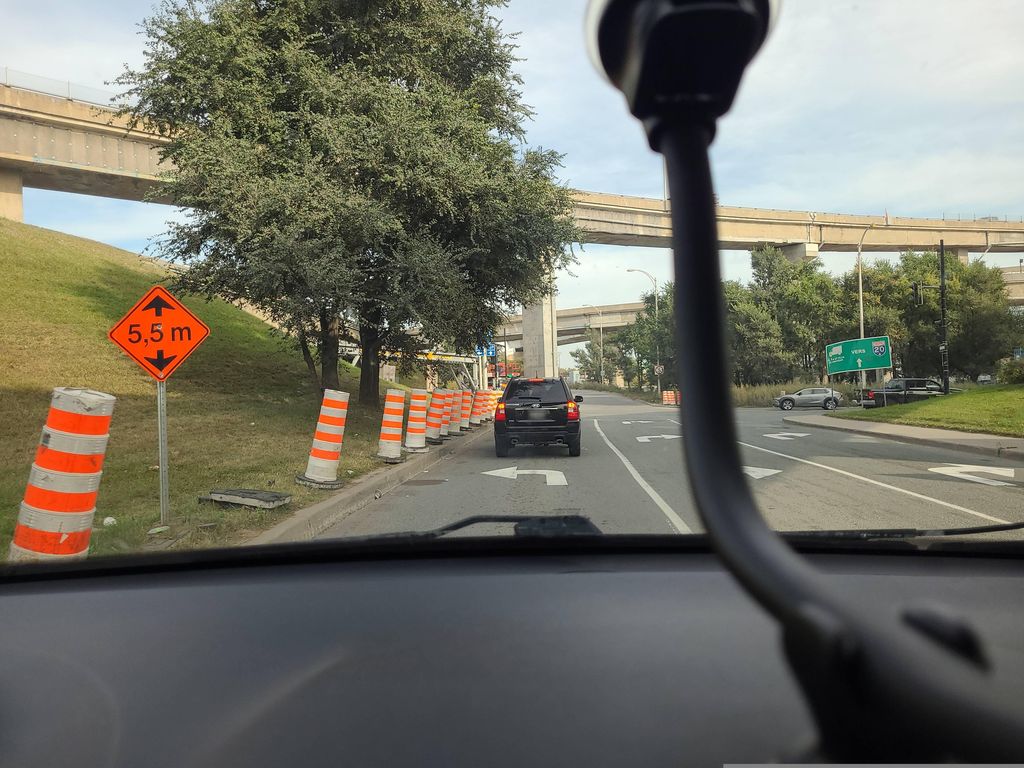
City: montreal